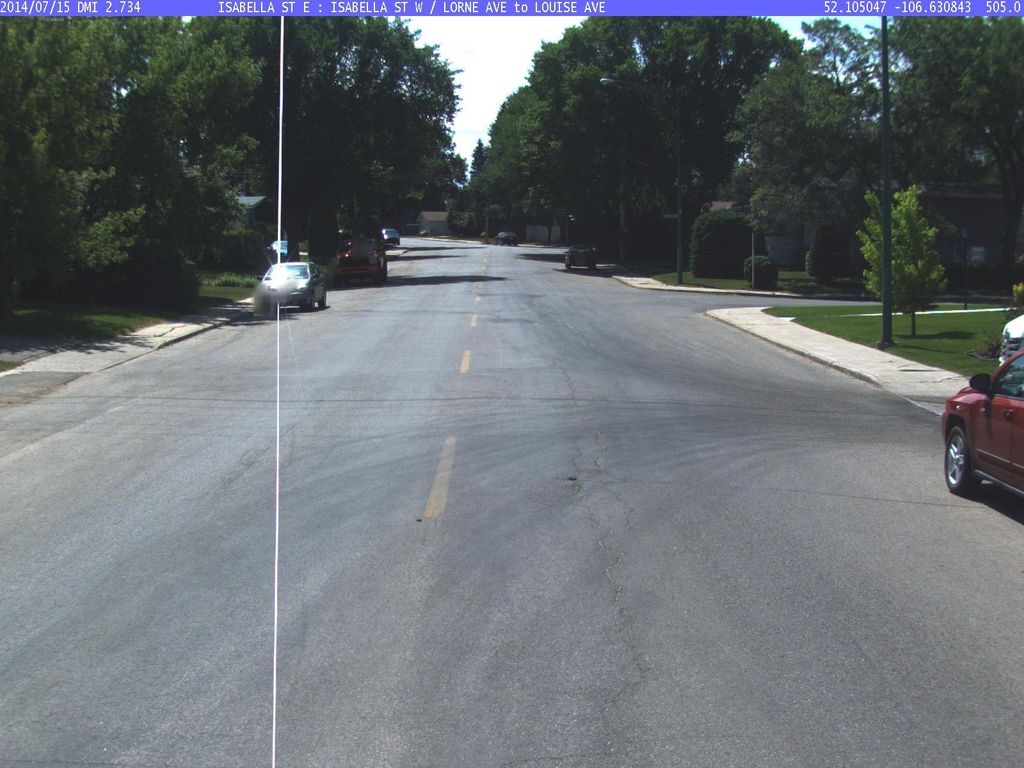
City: saskatoon